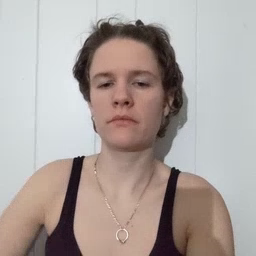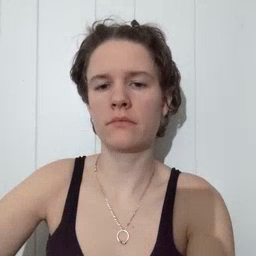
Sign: zipper